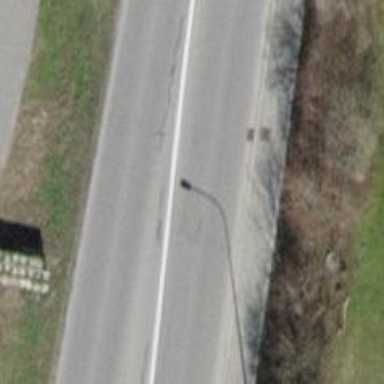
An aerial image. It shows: Primary road with asphalt surface.